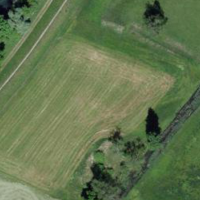
EUNIS habitat code: 24
Species observed at this site:
Calopteryx splendens